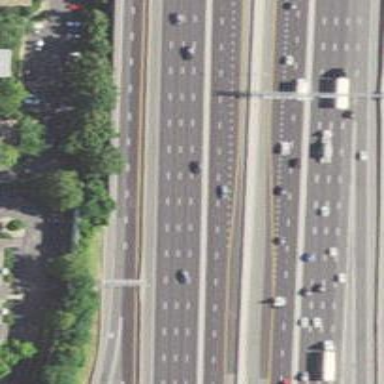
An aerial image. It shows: Motorway junction.